Question: I want to display action bar and when user clicks on list icon (right side of the iamge) display my own list like main menu , discussion etc.( action overflow.)
### It seems on one is here who can explain me how to do this my minsdkVersion is 16

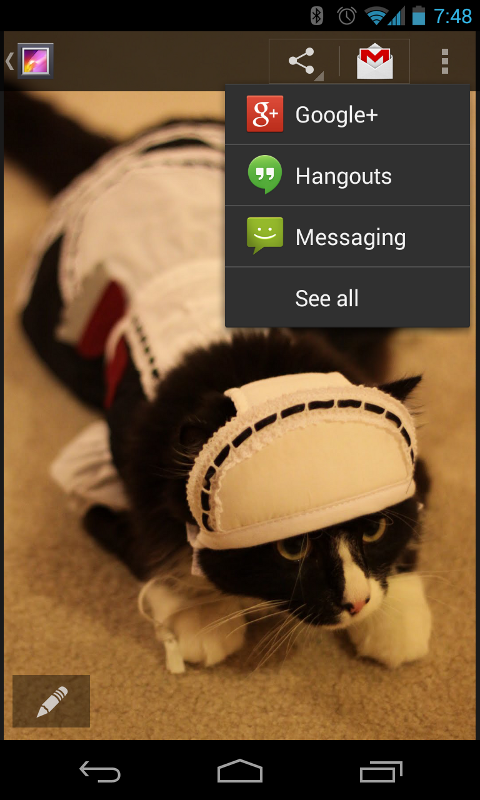
Answer: You can refer to the following link:
<URL>
You can create custom Popup menu.